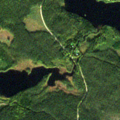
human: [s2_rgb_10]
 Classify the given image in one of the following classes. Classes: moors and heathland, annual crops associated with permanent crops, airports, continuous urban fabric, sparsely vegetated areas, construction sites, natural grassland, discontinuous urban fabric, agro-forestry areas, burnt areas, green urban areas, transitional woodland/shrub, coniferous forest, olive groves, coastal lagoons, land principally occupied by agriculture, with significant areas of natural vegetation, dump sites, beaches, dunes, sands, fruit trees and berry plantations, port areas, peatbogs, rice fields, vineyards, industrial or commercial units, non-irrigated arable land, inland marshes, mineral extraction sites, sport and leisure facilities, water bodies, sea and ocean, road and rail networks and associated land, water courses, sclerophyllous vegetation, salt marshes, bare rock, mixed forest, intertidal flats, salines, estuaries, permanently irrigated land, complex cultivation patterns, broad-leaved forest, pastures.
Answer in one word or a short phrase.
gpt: coniferous forest, water bodies